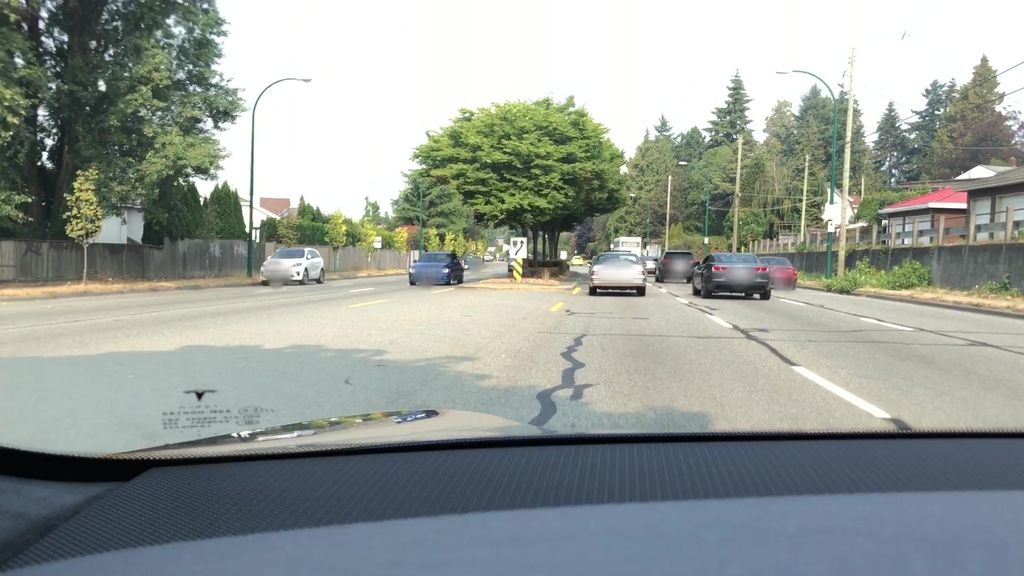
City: vancouver